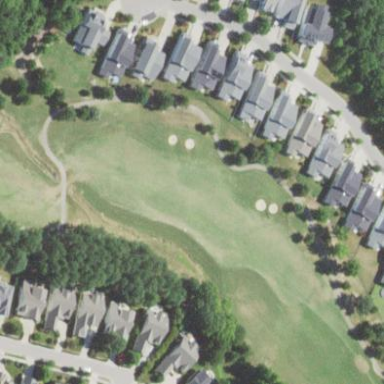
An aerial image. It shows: Area with grass used as rough in golf course.